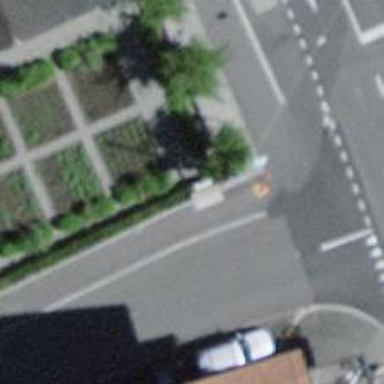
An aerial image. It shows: Hedge acting as barrier.